Interaction volume radius: 10 \u00c5
Interaction volume height: 10 \u00c5
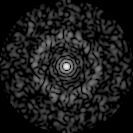
Disorder parameter: 0.8565